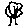
Label: tree